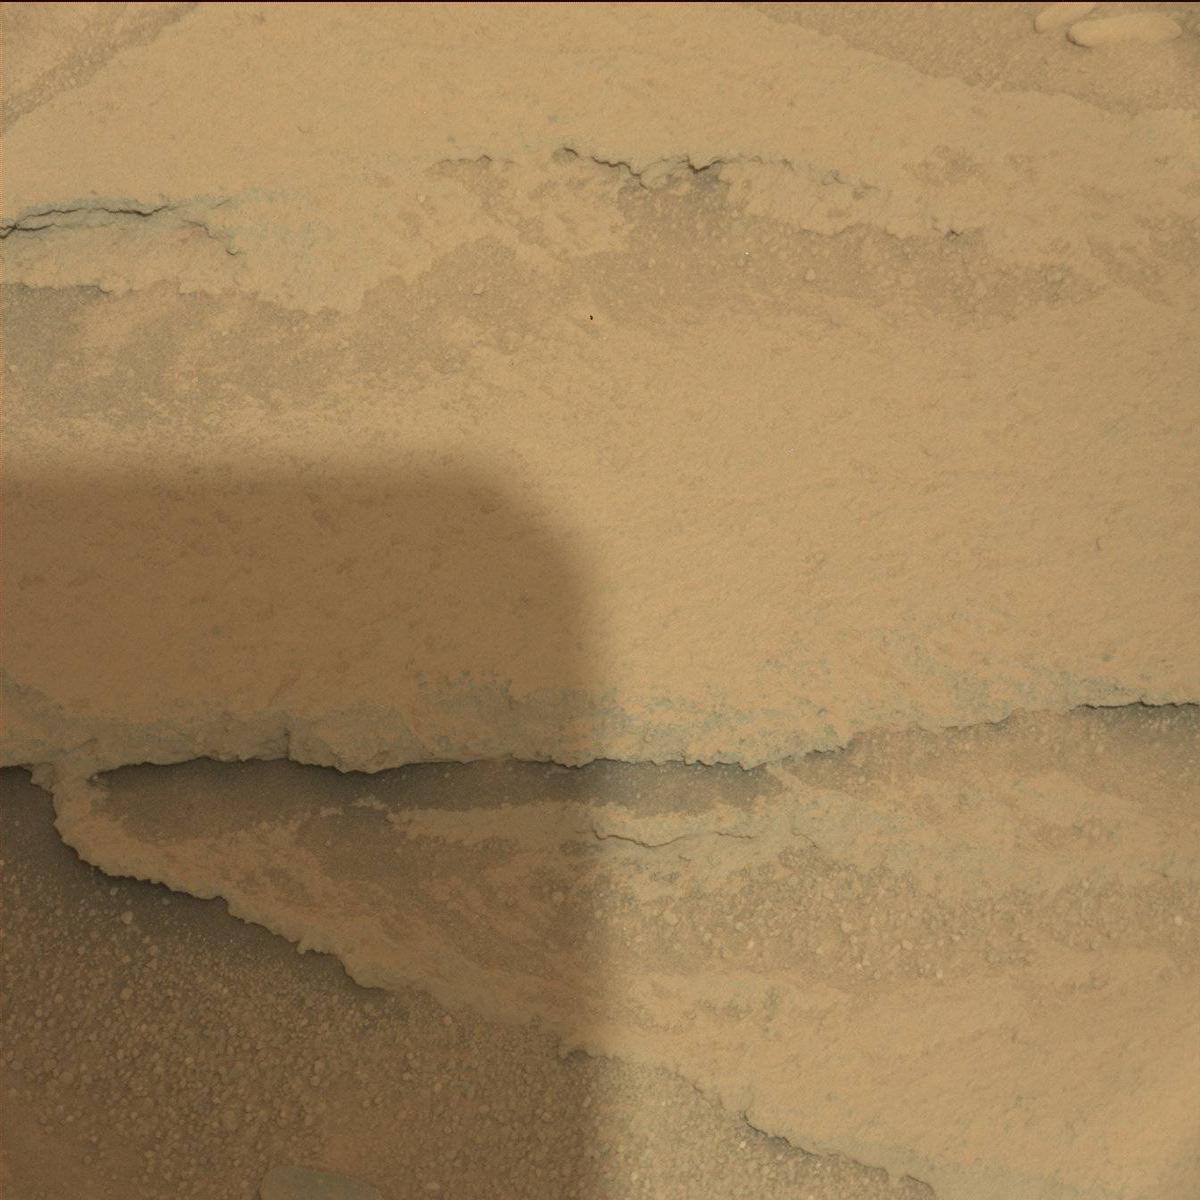
Terrain classes present: Bedrock, Sand / Soil